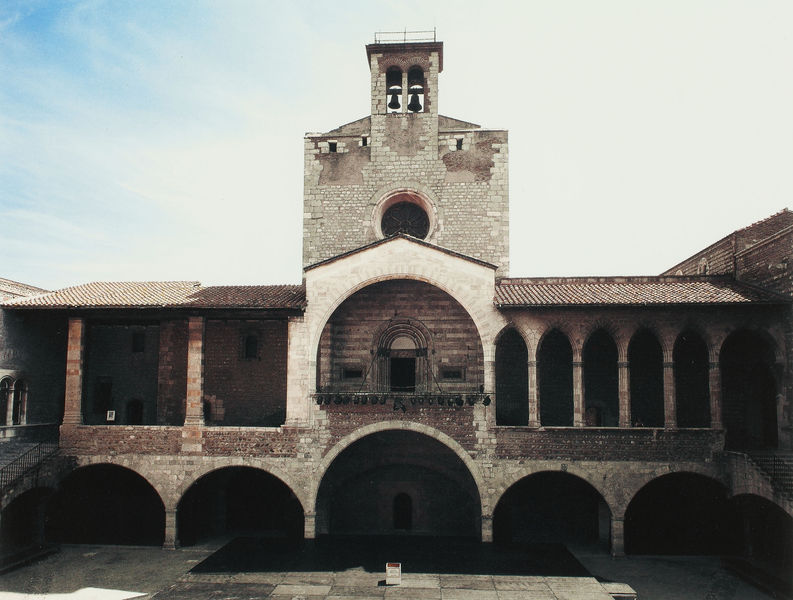
Titel: Château des Rois de Majorque; Schloss der Könige von Mallorca
Künstler: Ramon Pau
Standort:  ();  ()
Schlagwörter: himmel, schatten, wolken, dreieck, fenster, pfeiler, säulen, weiss, dach, gebäude, haus, architektur, stein, steine, brüstung, kirche, sonne, gotik, rund, turm, balkon, bogen, italien, giebel, mauer, ziegel, hof, platz, rundbogen, treppe, geländer, stufen, foto, bögen, gang, innenhof, loggia, glockenturm, kloster, rundfenster, arkaden, portal, gotisch, rosenfenster, rosette, spitzbogen, spitzbögen, kapelle, sach, glocken, mittelmeer, kreuzgang, südländisch, romanisch, bogengang, kolonnaden, geläut, korridor, gloken, ebnenen